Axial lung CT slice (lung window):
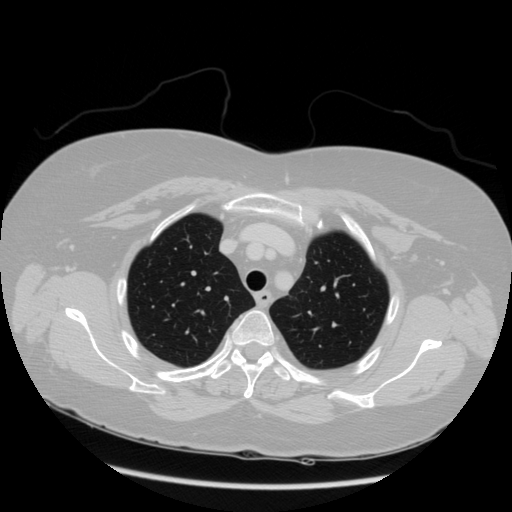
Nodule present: no